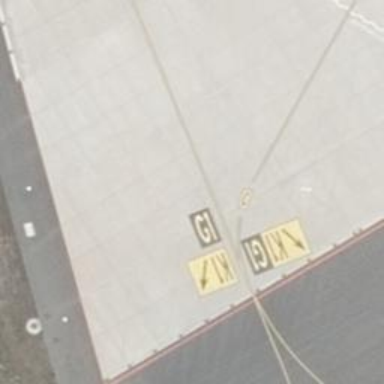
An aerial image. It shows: Taxiway at the airport with concrete surface.